Question: I'm trying to solve the problem described in this blog post: <URL>
I have a 'UIViewController' with a storyboard modal segue to another 'UIViewController' of which the 'UIView' has a background colour of '[UIColor clearColor]'and a 'UIVisualEffectView'.
When I present the view controller, the visual effect is blurred until the transition is completed and then the background turns grey again (exactly as displayed in the gif on that blog post).

I set the Modal Transition Style to FullScreen as specified, but still the same problem remains. What else could I be missing to make this work?
EDIT: Also, I get the following error:
'Warning: Attempt to present <ClocksDetailViewController: 0x7ff89cb5bc70> on <ClocksViewController: 0x7ff89c8afe90> whose view is not in the window hierarchy!'
Thanks
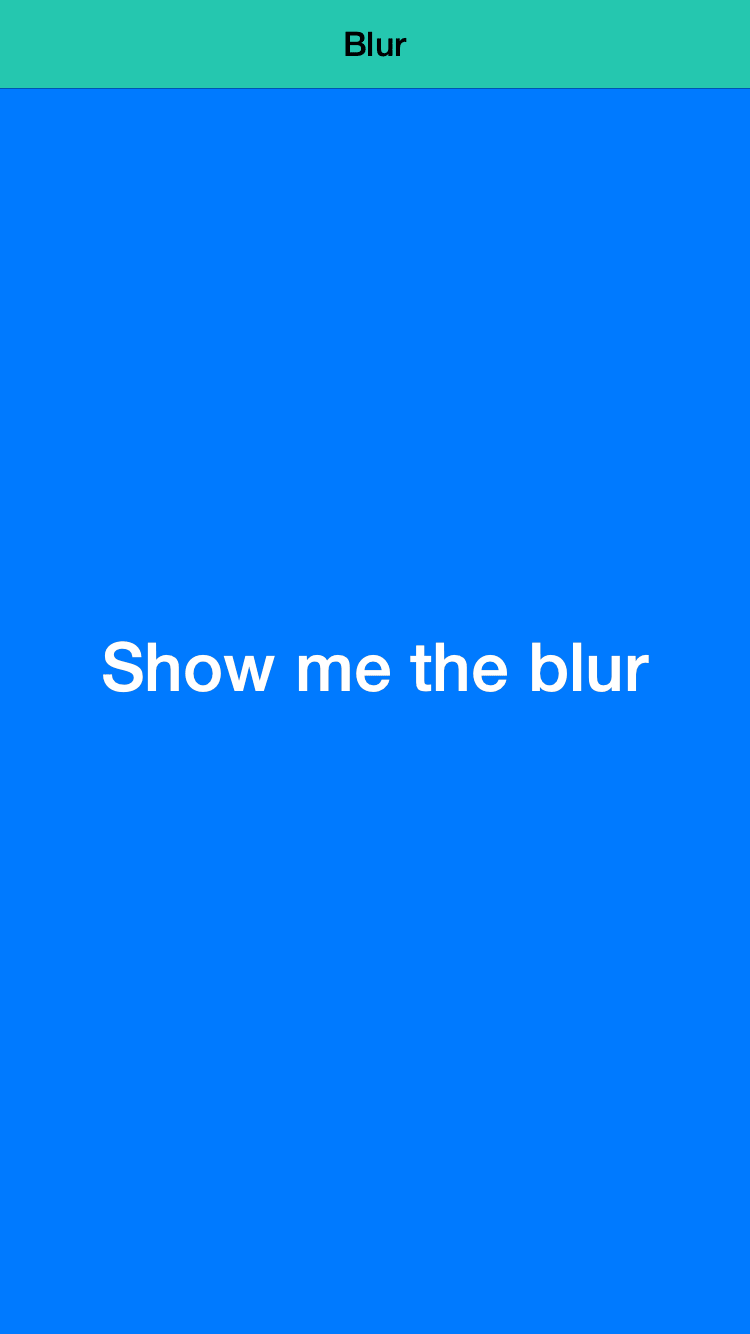
Answer: You have probably used 'UIModalPresentationFullScreen' instead of the correct 'UIModalPresentationOverFullScreen'.
With the old 'UIModalPresentationFullScreen' all the views under the presented controller are removed from the view hierarchy once the animation ends.